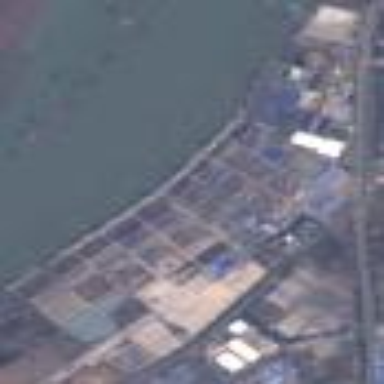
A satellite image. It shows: Industrial area designated as port.